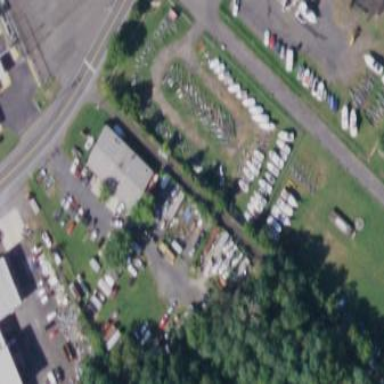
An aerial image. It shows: Boatyard located near waterway.